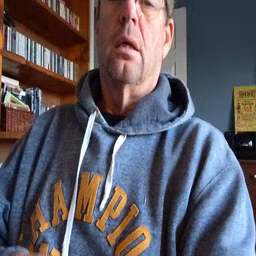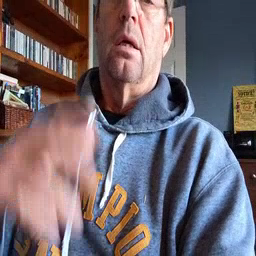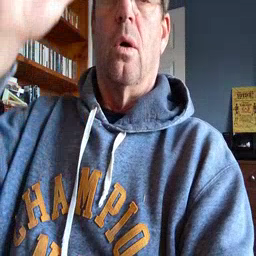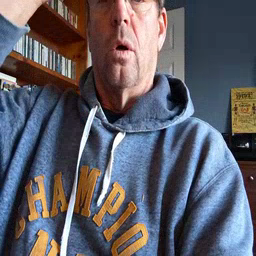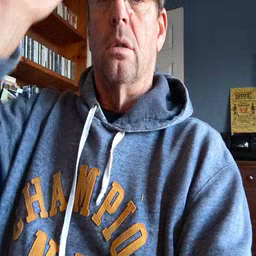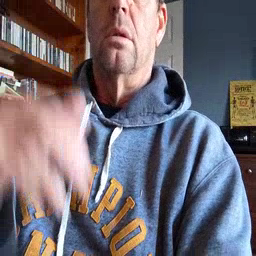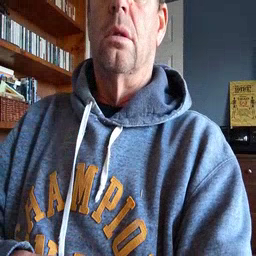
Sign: horse